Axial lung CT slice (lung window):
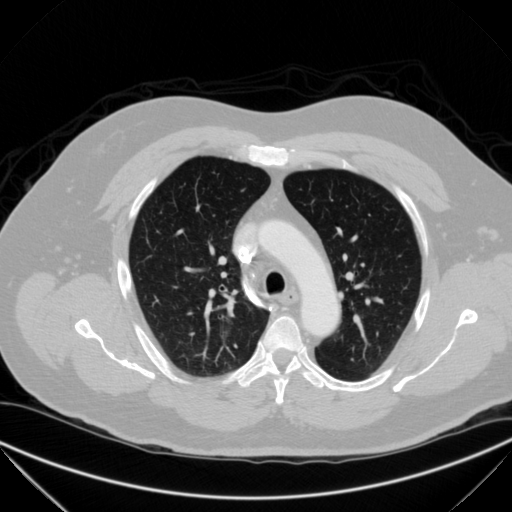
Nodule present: no